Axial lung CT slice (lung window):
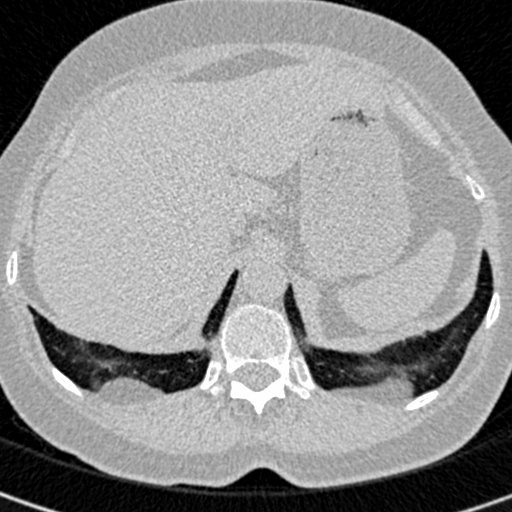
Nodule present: no